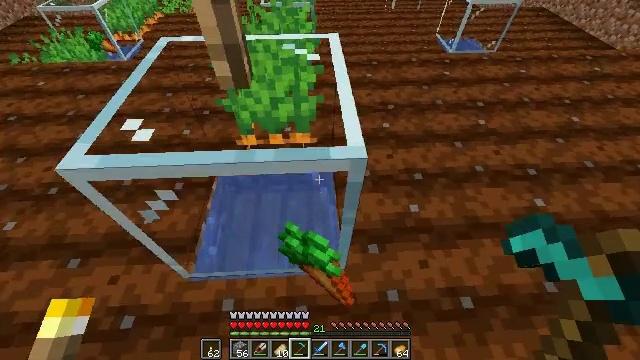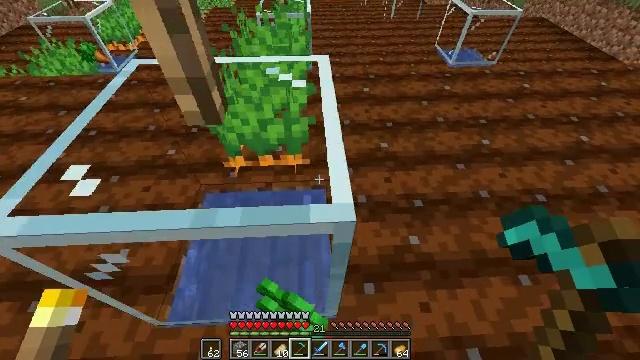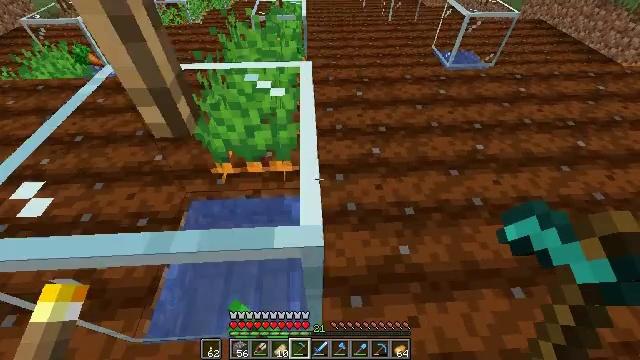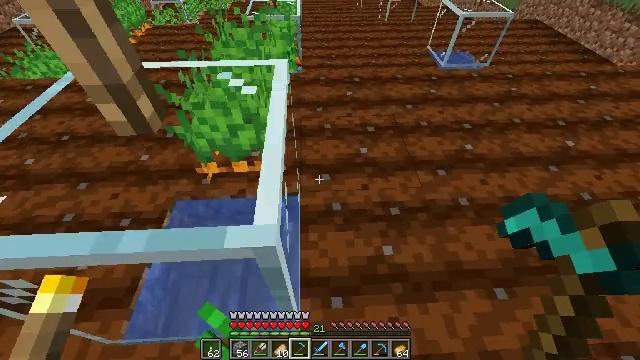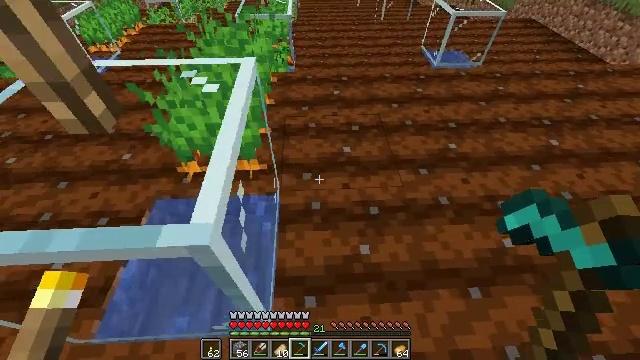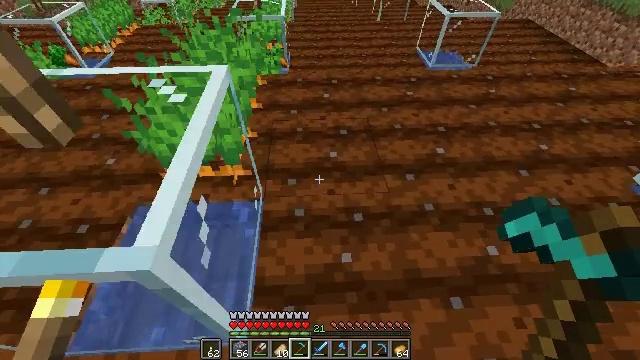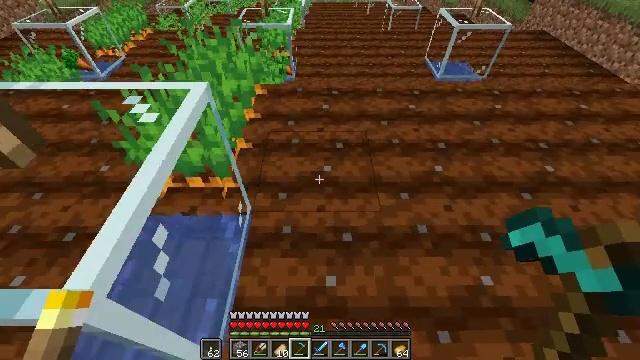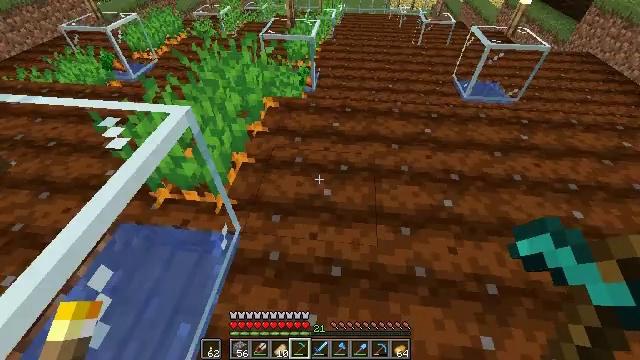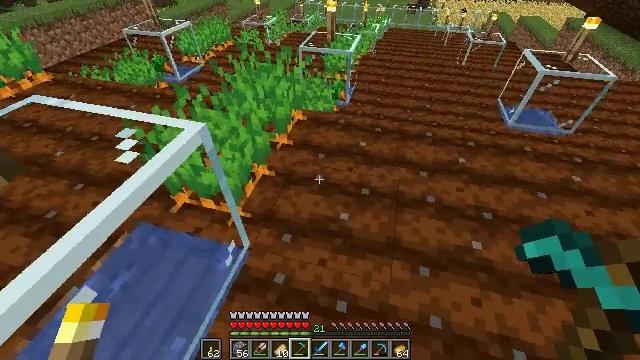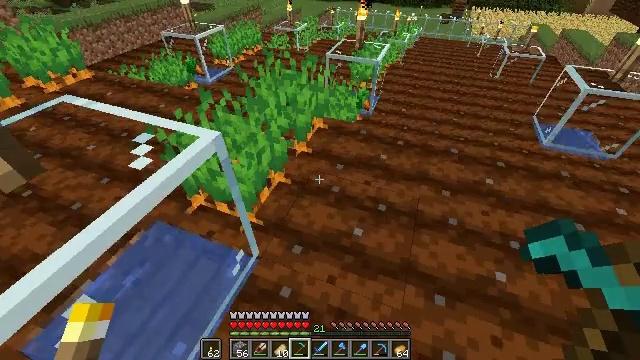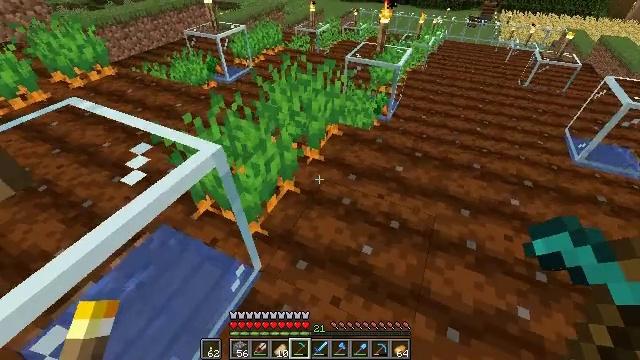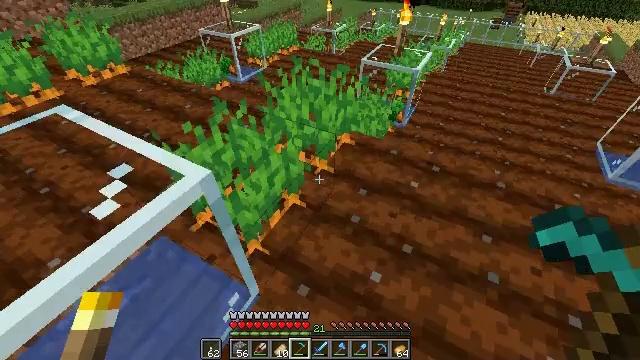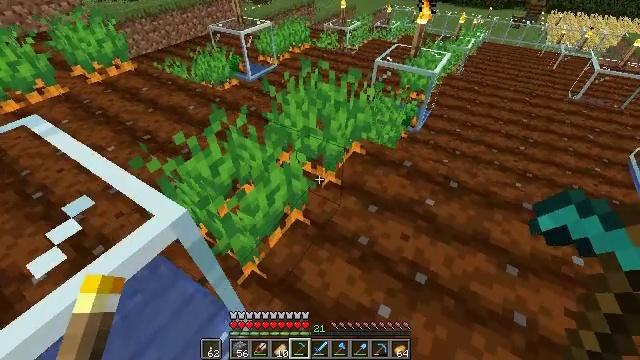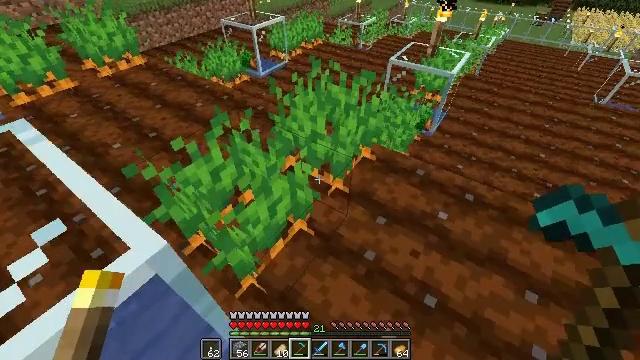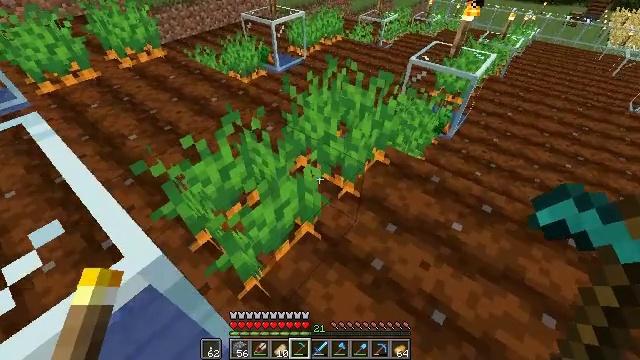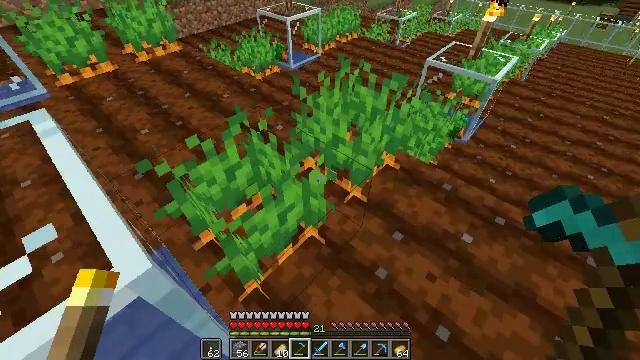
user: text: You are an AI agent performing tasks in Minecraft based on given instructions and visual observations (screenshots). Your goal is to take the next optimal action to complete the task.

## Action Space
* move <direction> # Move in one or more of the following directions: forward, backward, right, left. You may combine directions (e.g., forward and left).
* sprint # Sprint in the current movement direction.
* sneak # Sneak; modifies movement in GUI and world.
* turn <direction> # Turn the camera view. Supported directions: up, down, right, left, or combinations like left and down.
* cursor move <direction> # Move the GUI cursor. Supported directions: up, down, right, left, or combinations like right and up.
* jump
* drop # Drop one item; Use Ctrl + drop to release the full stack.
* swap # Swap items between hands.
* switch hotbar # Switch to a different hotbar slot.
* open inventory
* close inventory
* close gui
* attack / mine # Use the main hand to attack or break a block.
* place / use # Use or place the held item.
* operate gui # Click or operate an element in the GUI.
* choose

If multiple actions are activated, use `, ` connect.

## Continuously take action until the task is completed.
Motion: motion action
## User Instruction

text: Retrieve carrots by attacking the plant.
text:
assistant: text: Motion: move forward and move right, turn up
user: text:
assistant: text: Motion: move forward and move right
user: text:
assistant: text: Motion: move forward and move right
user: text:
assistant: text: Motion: move forward and move right
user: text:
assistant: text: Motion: move forward and move right
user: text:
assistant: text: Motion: move forward and move right, turn left and up
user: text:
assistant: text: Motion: move forward and move right, turn left and up
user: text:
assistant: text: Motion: move forward, turn left and up
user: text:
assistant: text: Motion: move forward, turn left and up
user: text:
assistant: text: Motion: move forward, turn left
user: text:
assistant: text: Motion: move forward, turn left
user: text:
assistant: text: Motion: move forward, turn left
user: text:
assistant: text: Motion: turn left
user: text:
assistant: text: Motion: turn left
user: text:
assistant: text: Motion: turn left
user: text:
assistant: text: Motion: turn left
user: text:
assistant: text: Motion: turn left
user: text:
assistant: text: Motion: no_op
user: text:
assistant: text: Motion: move forward, attack / mine
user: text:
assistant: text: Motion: move forward, turn right, attack / mine
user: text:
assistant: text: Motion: move forward, turn right, attack / mine
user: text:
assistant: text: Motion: move forward, turn right, attack / mine
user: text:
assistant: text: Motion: move forward, turn right, attack / mine
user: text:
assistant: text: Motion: move forward, turn right
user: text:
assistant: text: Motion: move forward
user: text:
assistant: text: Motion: move forward, turn right
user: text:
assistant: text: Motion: move forward
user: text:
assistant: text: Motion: move forward
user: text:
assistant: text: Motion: move forward
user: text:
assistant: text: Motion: attack / mine